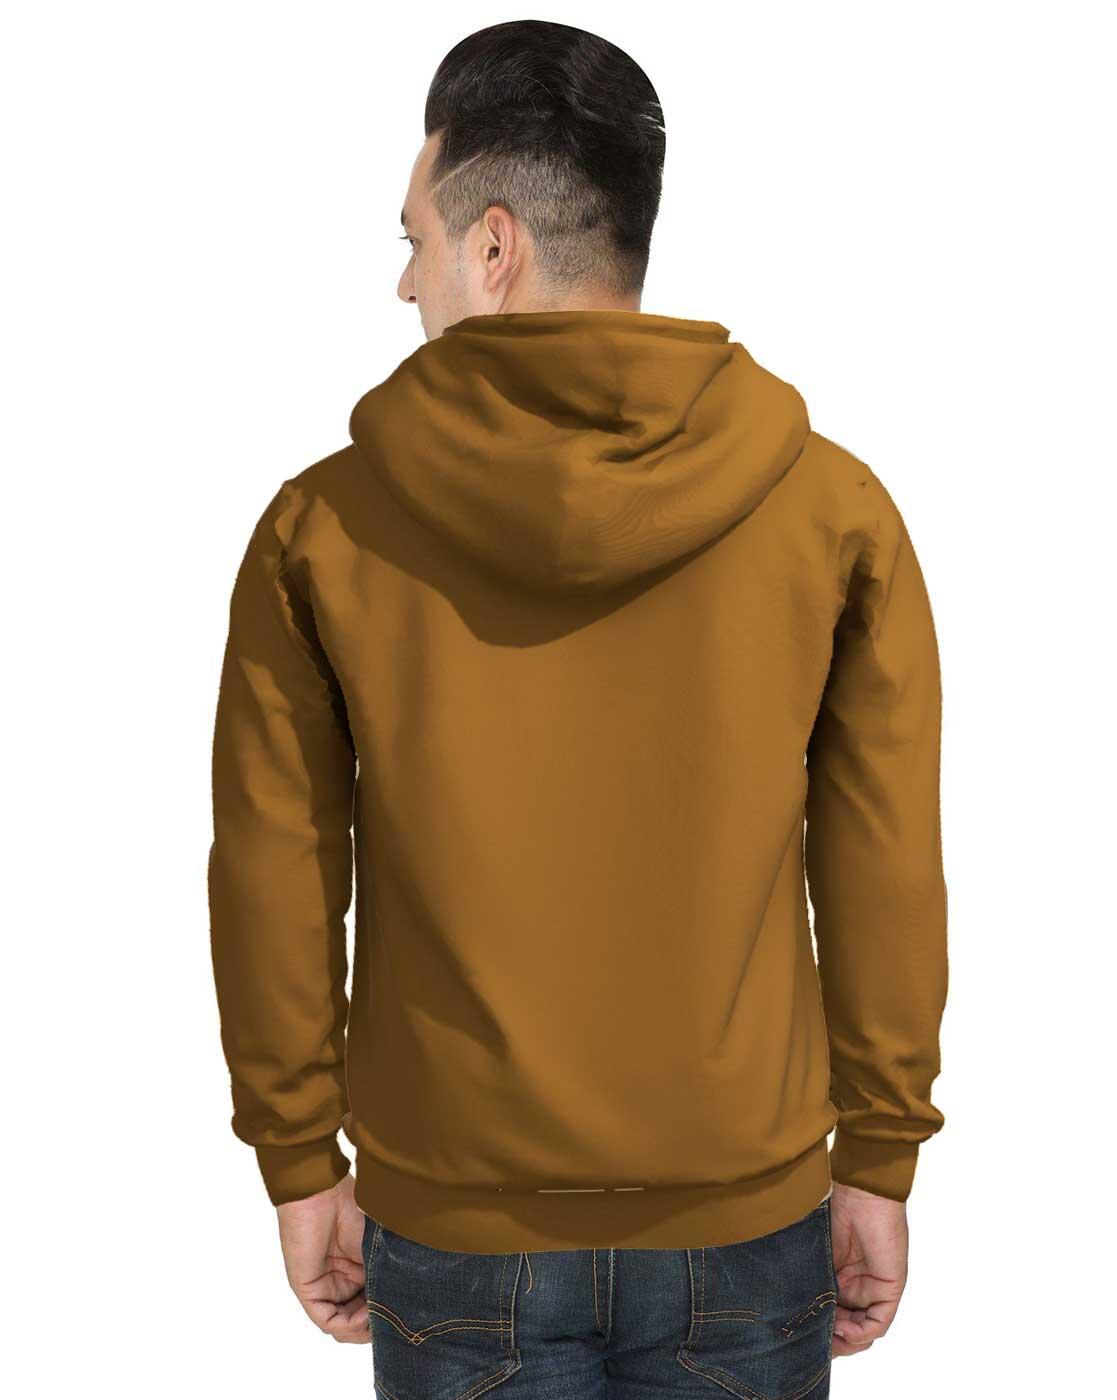
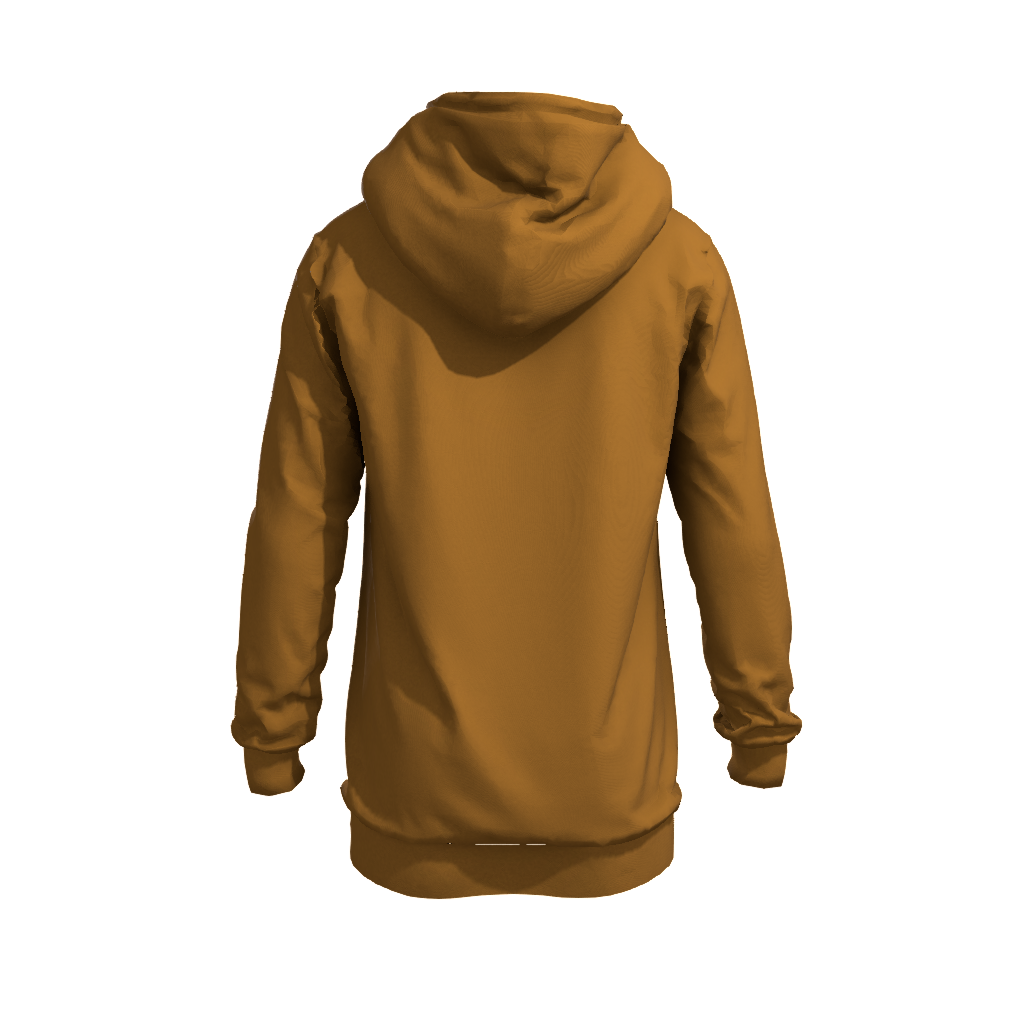
Clothing description: brown classic fit hooded sweatshirt